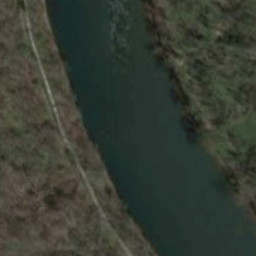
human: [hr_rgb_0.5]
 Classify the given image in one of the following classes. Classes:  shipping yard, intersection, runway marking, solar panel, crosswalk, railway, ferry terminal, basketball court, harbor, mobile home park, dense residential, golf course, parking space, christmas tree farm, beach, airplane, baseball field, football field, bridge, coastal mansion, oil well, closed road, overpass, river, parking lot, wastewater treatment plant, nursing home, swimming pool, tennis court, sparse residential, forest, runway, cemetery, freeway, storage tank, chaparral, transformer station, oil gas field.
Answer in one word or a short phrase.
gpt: river